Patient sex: M
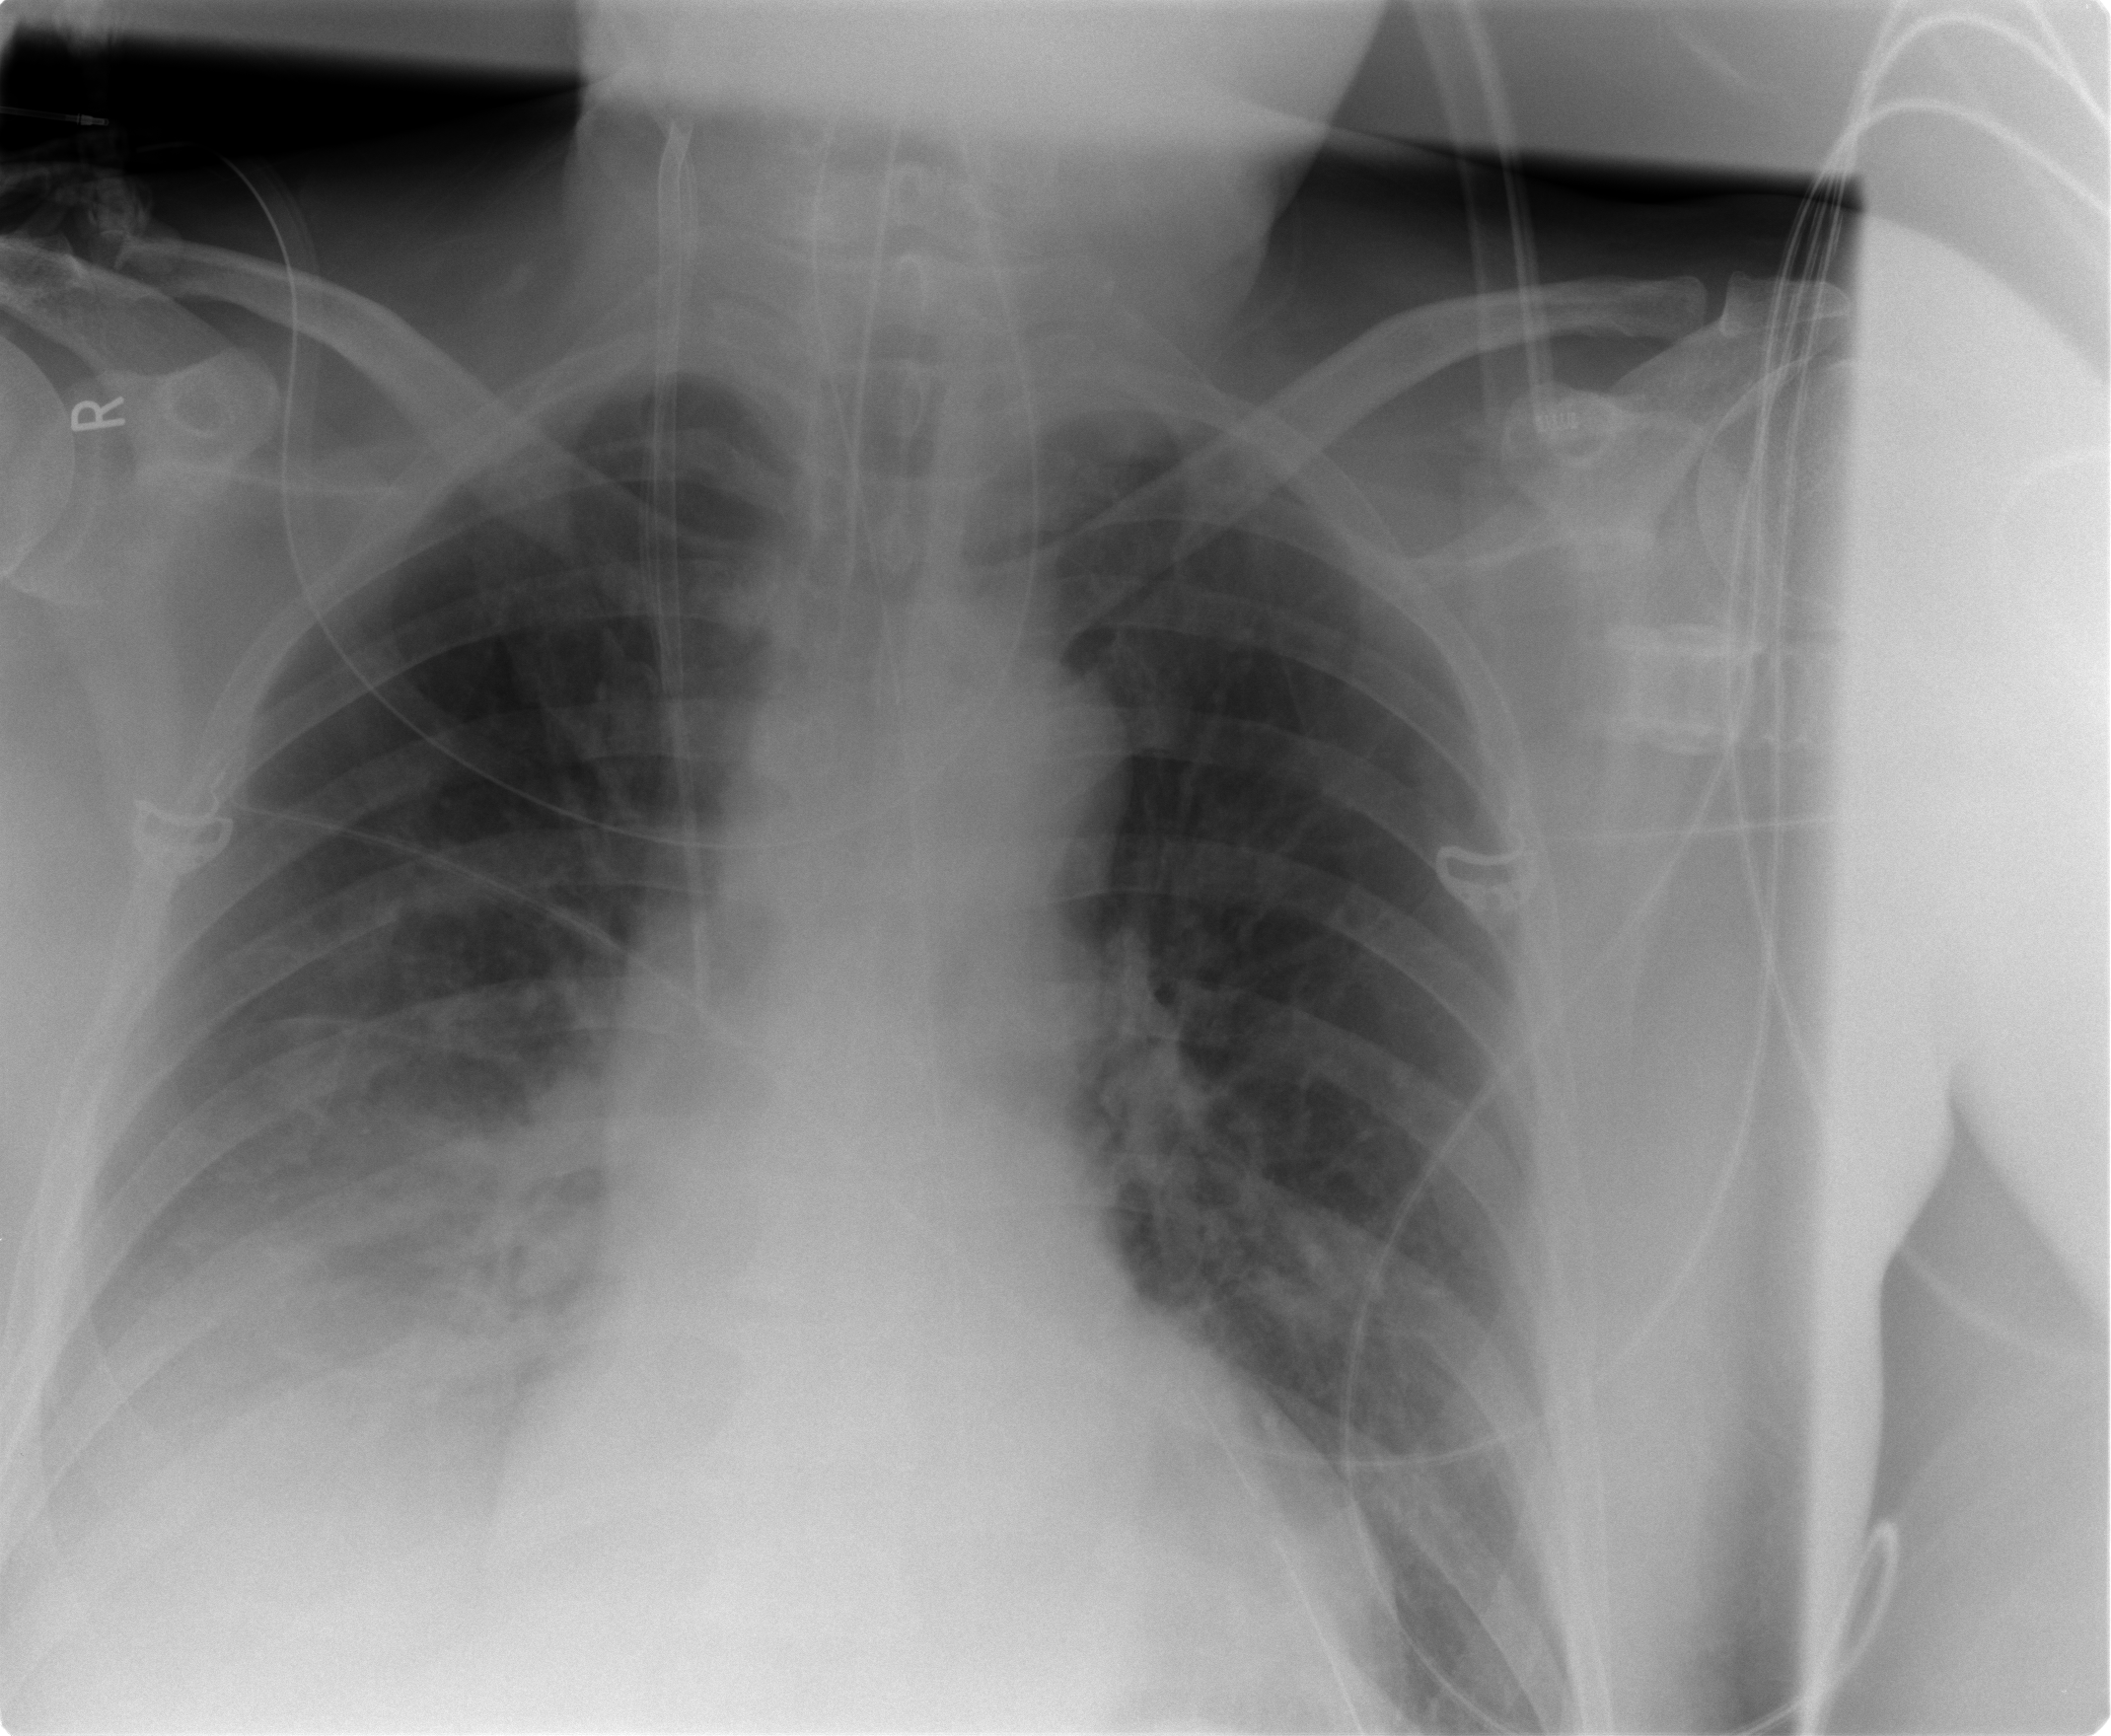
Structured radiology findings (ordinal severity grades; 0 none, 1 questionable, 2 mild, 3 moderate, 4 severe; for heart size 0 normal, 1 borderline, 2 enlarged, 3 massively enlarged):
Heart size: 0
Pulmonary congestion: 0
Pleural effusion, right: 2
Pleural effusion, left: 0
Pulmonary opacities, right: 0
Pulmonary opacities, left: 0
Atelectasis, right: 2
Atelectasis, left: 2